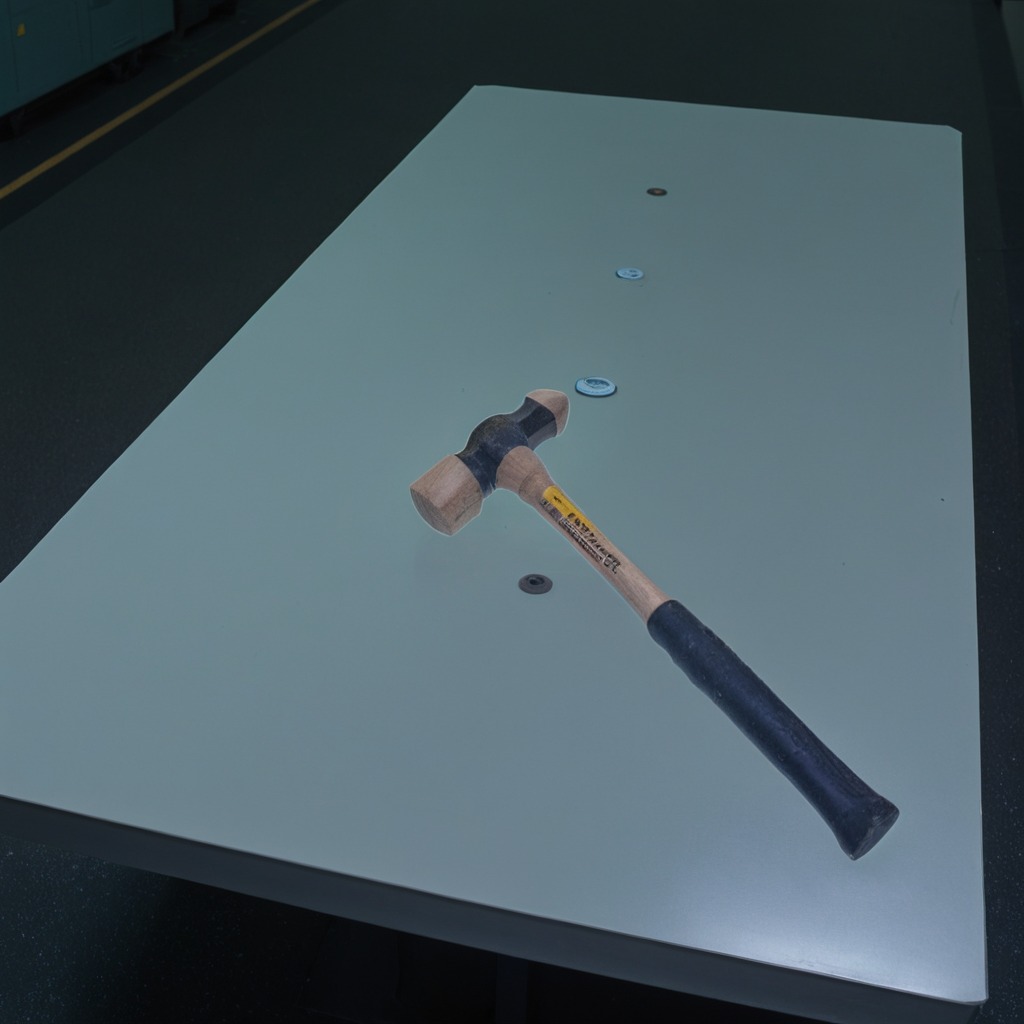
A hammer lying on a clean empty table in a railway signal maintenance room lit by harsh overhead fluorescents photorealistic surface textures crisp shadows high dynamic range